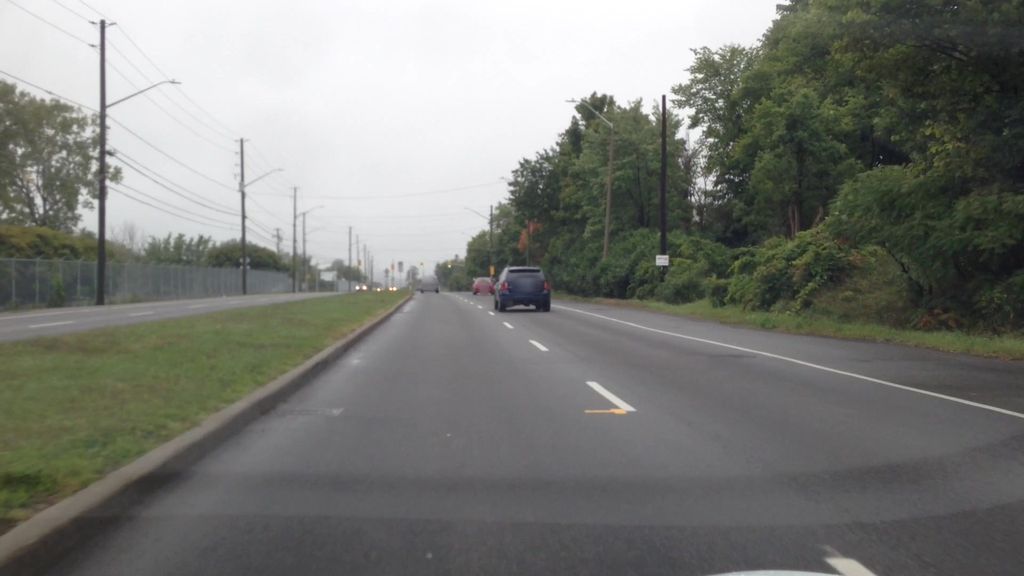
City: ottawa-gatineau